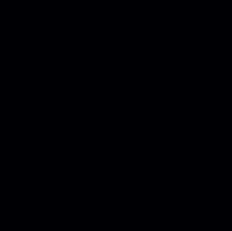
Sound class: Helicopter